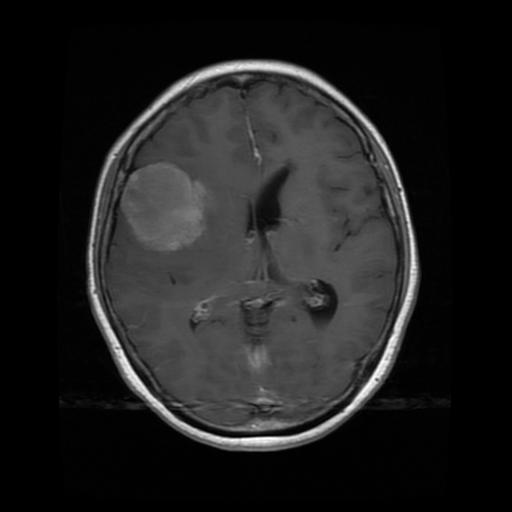
Label: meningioma